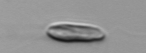
Label: Chrysochromulina